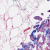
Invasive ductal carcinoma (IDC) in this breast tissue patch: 0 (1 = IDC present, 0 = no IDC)